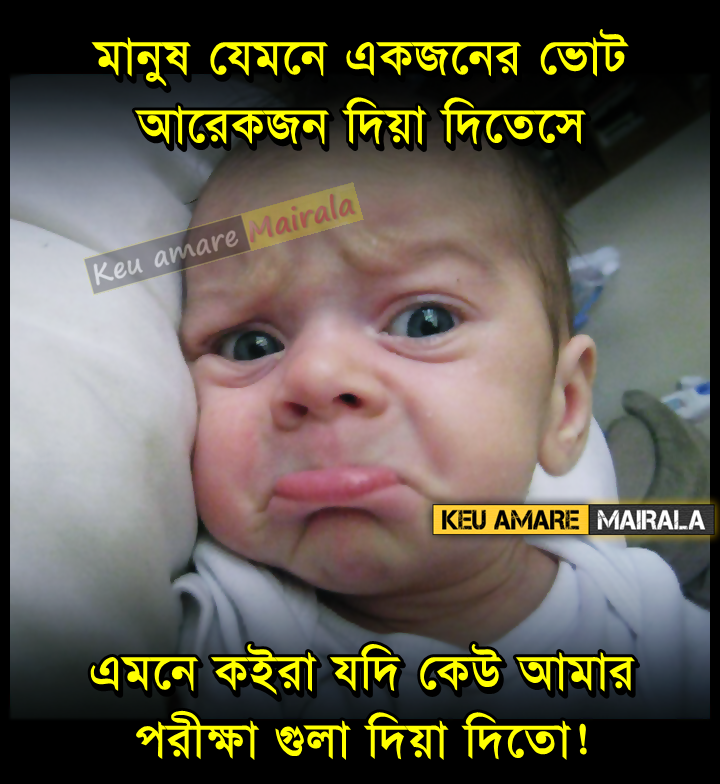
Caption: মানুষ যেমনে একজনের ভোট আরেকজন দিয়া দিতেসে এমনে কইরা যদি কেউ আমার পরীক্ষা গুলা দিয়া দিতো!
Label: non-hate